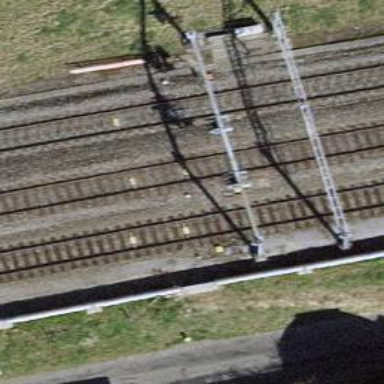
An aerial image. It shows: Railway signal.